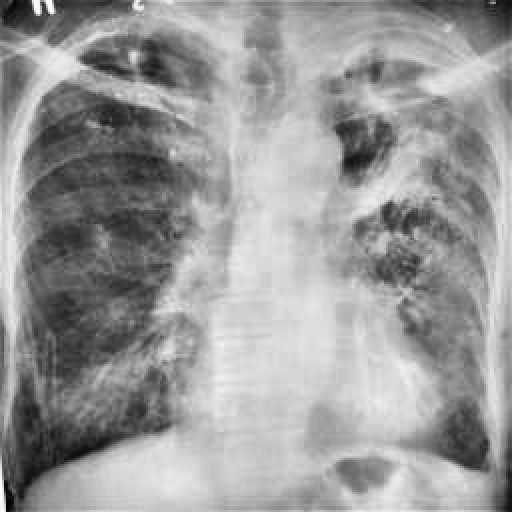
Finding: TUBERCULOSIS